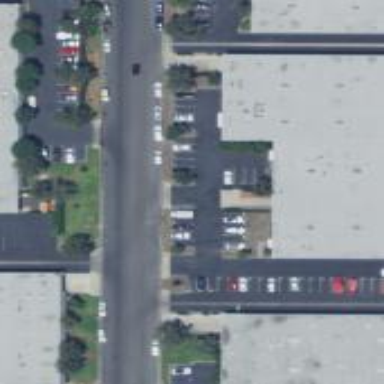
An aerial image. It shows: Warehouse building.